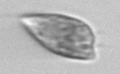
Label: Prorocentrum_dentatum